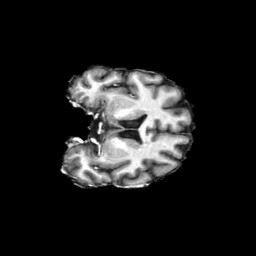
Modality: T1w
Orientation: coronal
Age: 44
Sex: male
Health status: ill